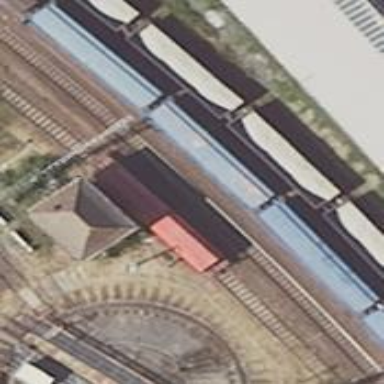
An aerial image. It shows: Railway signal.